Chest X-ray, PA view. Patient: 60 years old, sex M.
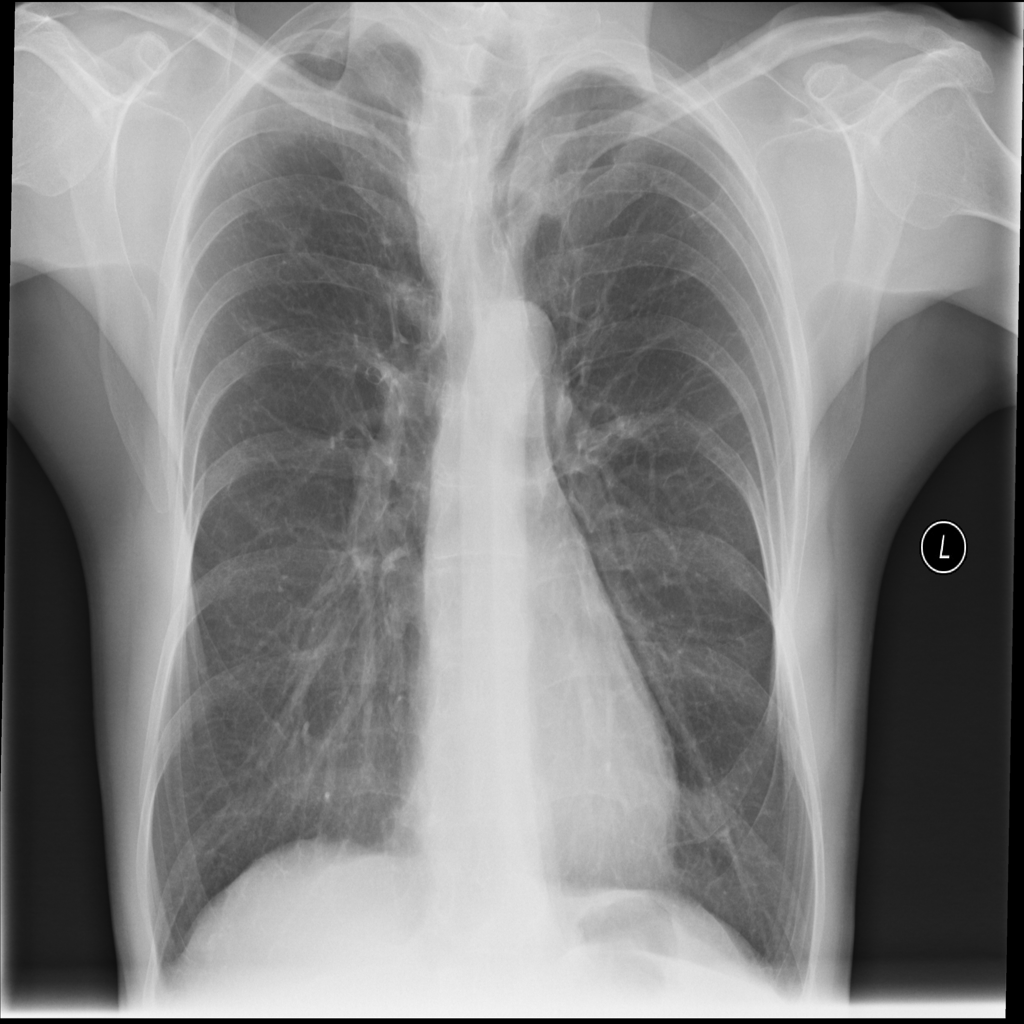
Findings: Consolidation